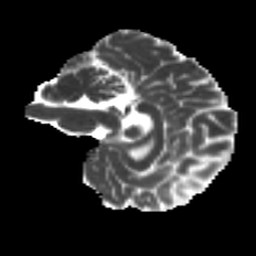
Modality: MD
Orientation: sagittal
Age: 24
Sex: female
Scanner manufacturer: ge
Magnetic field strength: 3 T
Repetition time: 7.8 s
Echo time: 0.0606 s